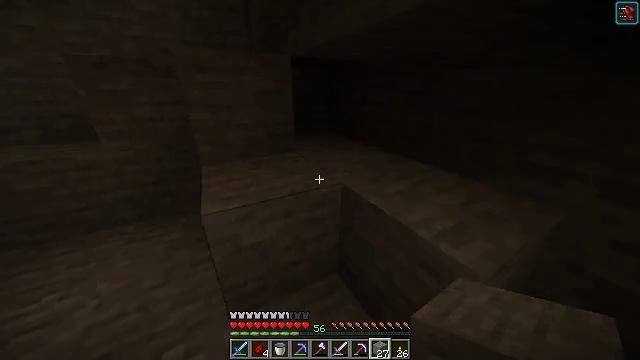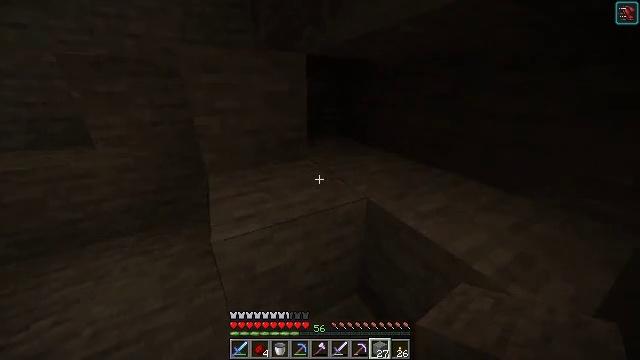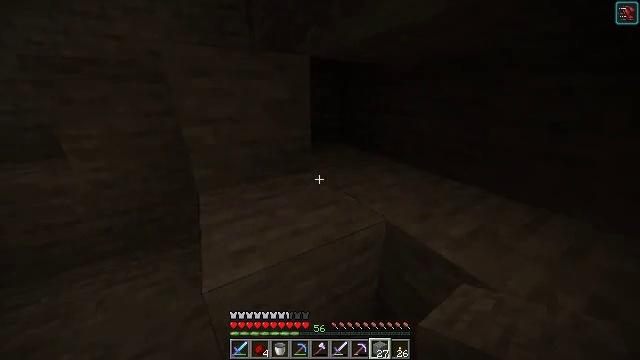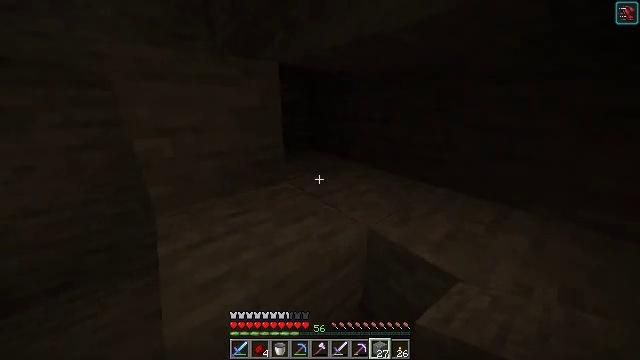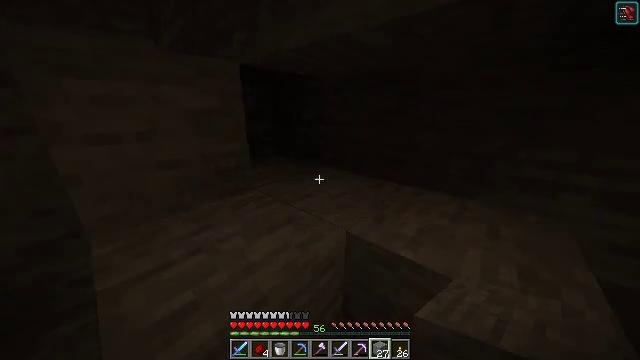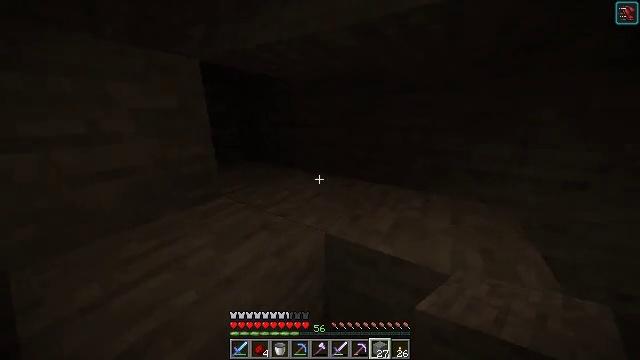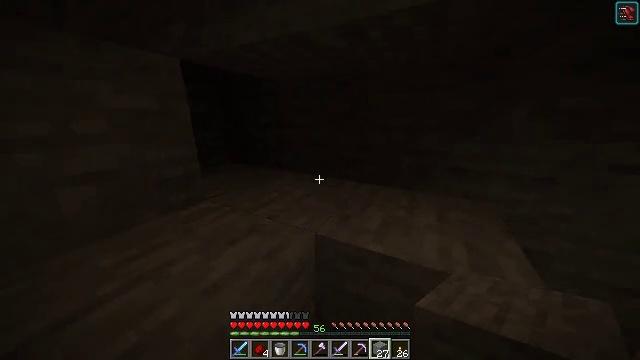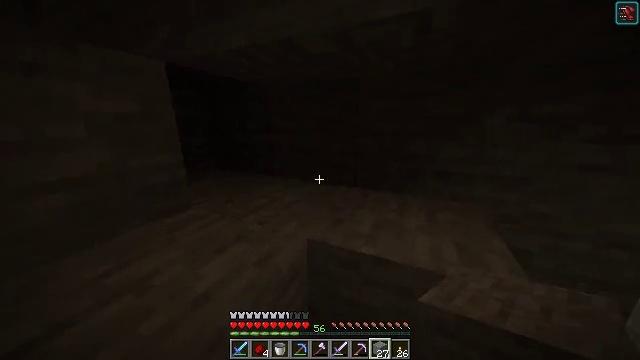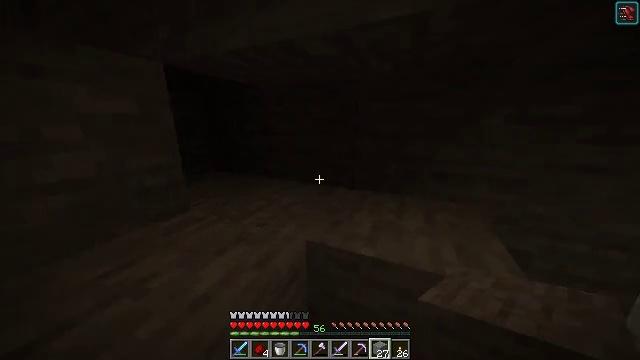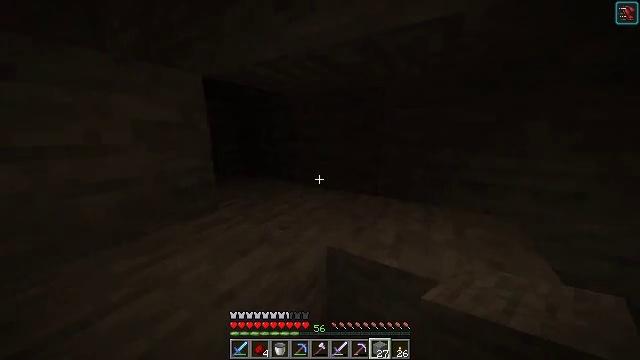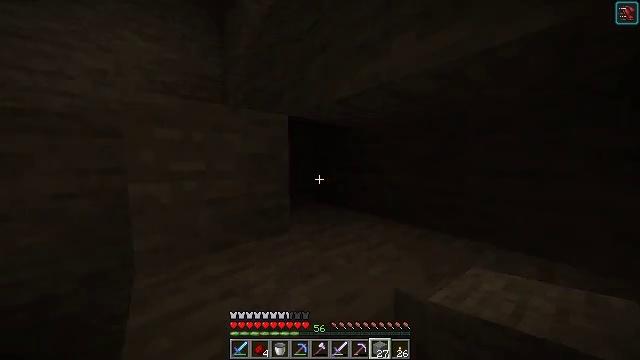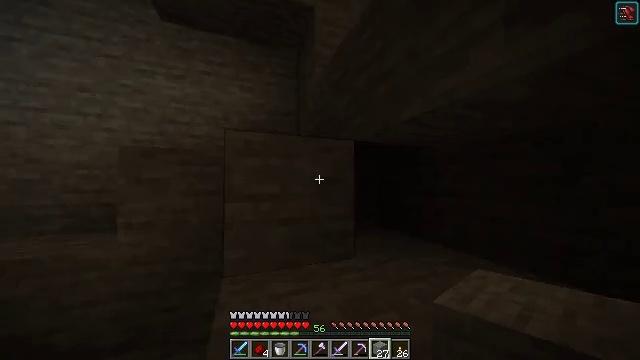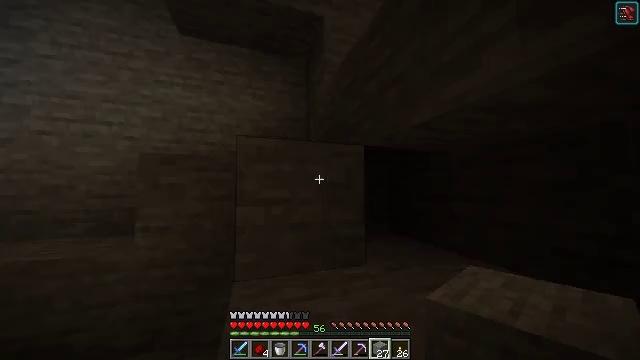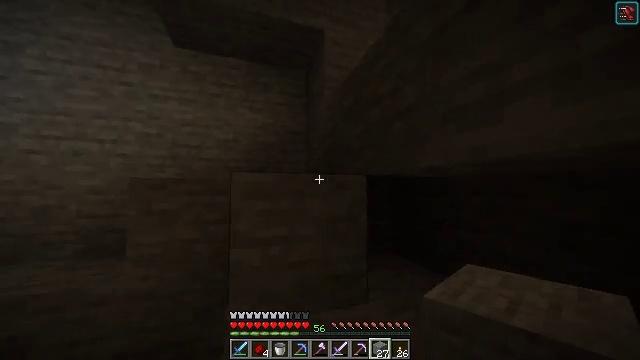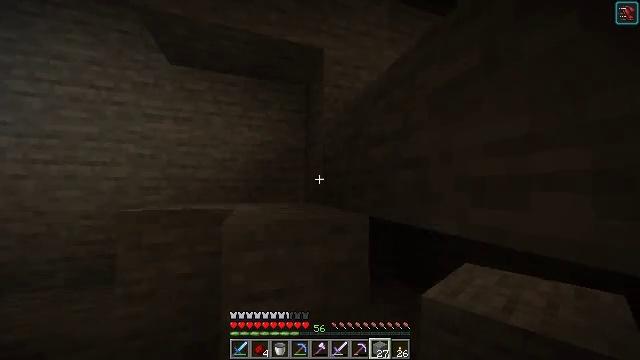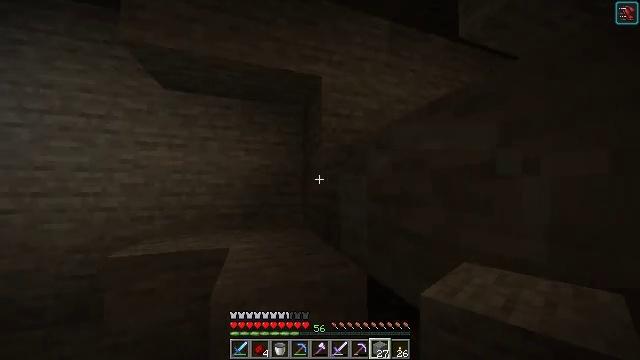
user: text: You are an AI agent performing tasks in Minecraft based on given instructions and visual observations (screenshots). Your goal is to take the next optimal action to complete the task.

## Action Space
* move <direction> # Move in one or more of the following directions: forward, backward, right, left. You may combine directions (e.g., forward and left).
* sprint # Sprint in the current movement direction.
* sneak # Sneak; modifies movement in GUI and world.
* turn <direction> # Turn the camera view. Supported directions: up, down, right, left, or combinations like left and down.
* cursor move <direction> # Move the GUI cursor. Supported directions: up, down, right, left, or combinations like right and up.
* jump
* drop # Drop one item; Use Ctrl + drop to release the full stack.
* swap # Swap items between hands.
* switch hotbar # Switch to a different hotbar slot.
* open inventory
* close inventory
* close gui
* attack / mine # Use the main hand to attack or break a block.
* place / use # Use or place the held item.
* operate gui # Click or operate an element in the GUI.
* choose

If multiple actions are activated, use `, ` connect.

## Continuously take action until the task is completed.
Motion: motion action
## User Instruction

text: Mine the ladder from the wall.
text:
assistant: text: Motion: move forward
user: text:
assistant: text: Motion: turn right and up
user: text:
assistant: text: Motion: turn right and up
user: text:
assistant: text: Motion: turn right and up
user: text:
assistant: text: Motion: turn right
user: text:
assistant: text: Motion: turn right
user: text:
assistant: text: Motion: turn right and up
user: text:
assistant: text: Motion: no_op
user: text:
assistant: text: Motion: turn left and up
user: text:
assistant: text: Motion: turn left and up
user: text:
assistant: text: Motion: turn left and up
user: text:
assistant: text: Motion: turn left and up
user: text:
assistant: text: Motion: move forward, jump
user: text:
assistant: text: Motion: move forward, jump
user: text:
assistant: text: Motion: move forward, jump
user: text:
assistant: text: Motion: move forward, jump
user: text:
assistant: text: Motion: move forward
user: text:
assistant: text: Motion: no_op
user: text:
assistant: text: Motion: turn left and down
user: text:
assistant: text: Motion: move forward
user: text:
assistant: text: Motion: move forward
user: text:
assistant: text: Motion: move forward
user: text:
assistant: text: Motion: move forward, turn right, jump
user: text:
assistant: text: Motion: move forward, turn right, jump
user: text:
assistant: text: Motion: move forward, turn right, jump
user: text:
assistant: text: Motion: move forward, turn right, jump
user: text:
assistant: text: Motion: move forward, turn right and down
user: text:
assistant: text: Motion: turn right and down
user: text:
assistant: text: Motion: turn right and down
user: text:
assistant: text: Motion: turn right and down